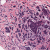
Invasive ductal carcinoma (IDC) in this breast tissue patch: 1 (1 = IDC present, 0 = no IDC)